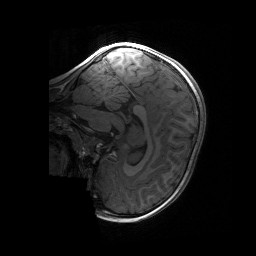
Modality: T1w
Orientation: sagittal
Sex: female
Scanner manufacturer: siemens
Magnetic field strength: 3 T
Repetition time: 1.9 s
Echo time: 0.00243 s